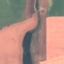
Land use / land cover class: AnnualCrop